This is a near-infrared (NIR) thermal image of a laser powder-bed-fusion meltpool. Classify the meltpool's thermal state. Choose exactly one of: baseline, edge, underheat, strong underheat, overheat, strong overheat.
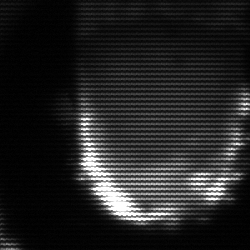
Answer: baseline